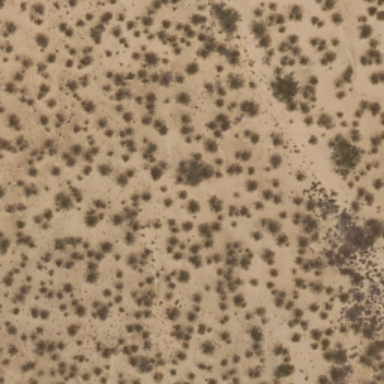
This is a chaparral .